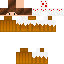
A male human skin with medium skin, wearing brown long hair dressed in a blue hoodie and brown pants, featuring a closed mouth.